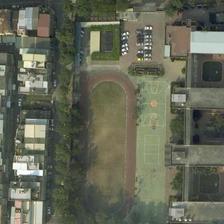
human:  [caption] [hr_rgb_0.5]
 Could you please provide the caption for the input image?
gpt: a playground with a basketball field semi-surrounded by green trees are next to a small parking lot .

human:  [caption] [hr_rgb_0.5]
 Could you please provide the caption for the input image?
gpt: this narrow, oval football field and closing basketball court, tennis court, parking lot together form this area, with plants wreathing it .

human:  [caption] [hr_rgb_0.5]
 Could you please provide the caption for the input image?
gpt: many buildings and some green trees are around a playground and a basketball field .

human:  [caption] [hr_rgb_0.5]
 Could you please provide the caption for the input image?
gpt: a long playground with a basketball field next to it is between many buildings .

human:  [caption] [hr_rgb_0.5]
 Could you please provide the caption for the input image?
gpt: a long playground with a basketball field next to it is between many buildings .